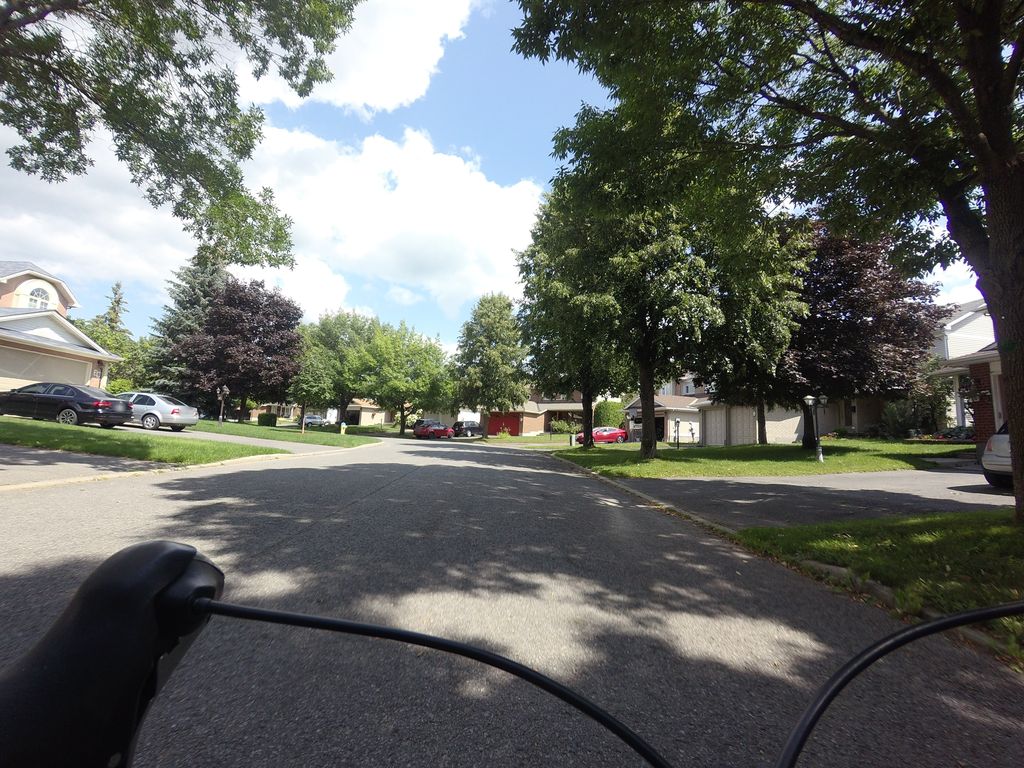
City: ottawa-gatineau